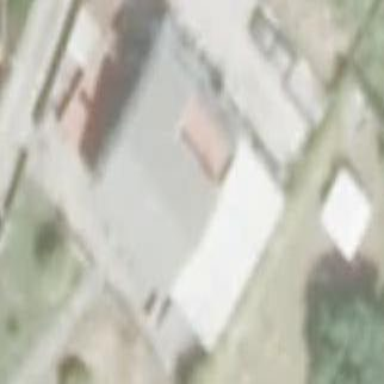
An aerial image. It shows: Simple house.